Field crop: maize
Growth stage: 2
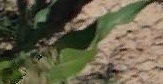
Species: maize